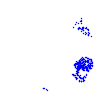
Particle: electron